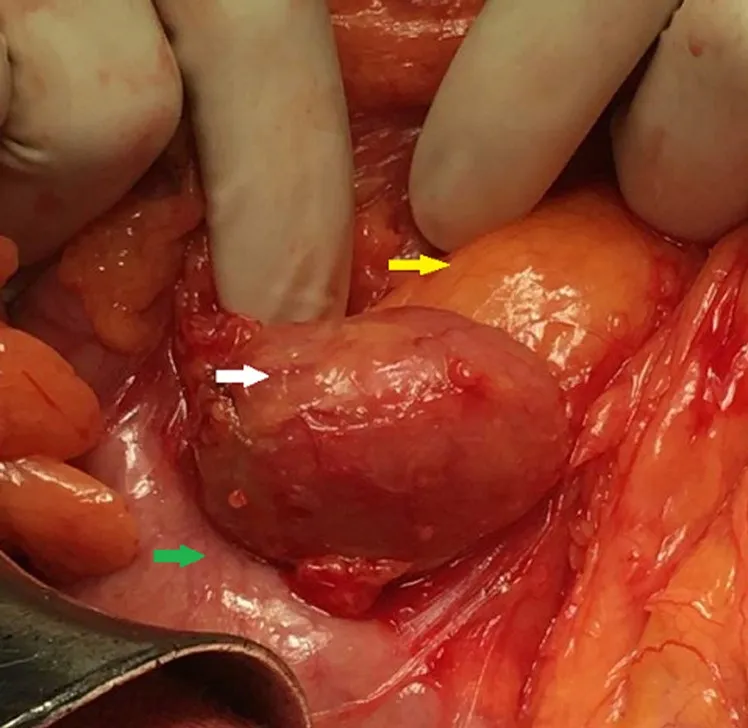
intraoperative aspect; white arrow: Castleman tumor; yellow arrow: pancreatic head; green arrow: duodenum.
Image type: medical_photograph (other_medical_photograph)